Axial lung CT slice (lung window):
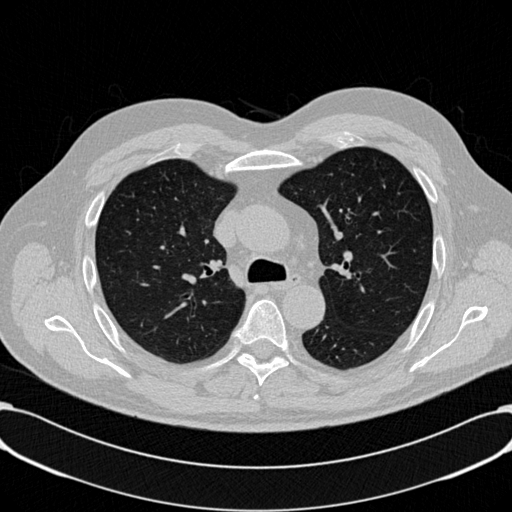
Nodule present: no